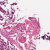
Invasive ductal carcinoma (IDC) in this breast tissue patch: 0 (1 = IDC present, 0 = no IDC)